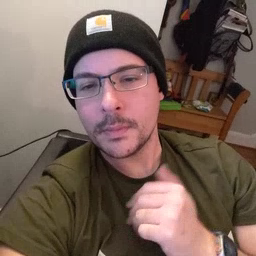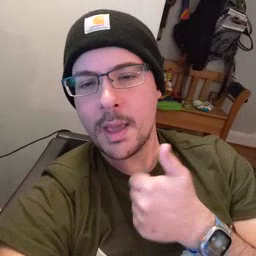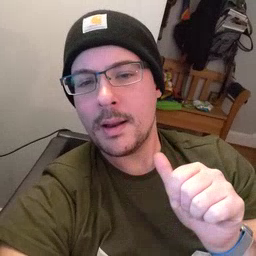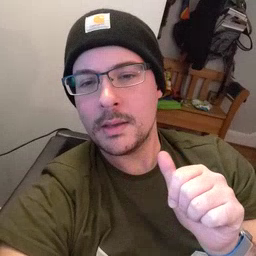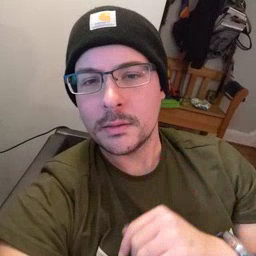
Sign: any